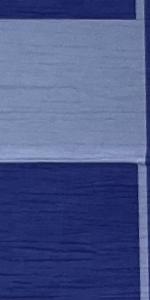
Label: Empty